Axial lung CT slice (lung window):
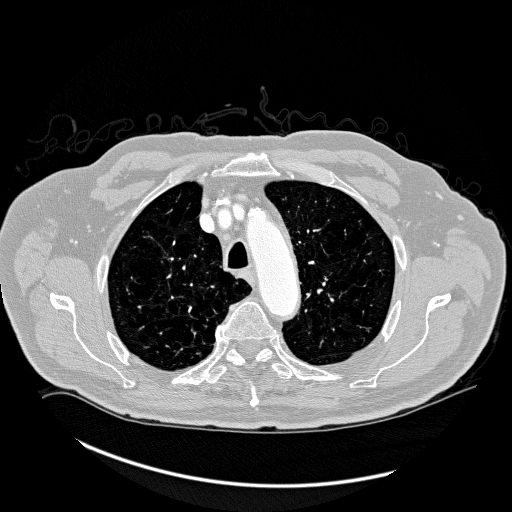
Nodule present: no